Question: Through a series of loops and Database calls (Select statements only) saved as datatables I am generating a .txt file with the values. It runs fine for a little while (19 rows...19 full loop cycles) then I get a runtime exception being thrown by connection.Open()
I have the entire loop inside a try catch block in order to catch the exception and produce the message then 2 blank lines then the stack trace.

I have tried to read this and figure out what to do but I am a bit of a Novice when it comes to DB connections. I have looked elsewhere but do not seem to find a question that quite fits my situation.
FYI: C# 4.0 Windows Form Application, Access DB
I am hoping to find some suggestions on where to begin looking. I am positive that my connection is closed when this error is thrown due to the validation i implemented as shown here:
'''
internal IDbConnection GetConnection()
{
try
{
var connection = _assemblyProvider.Factory.CreateConnection();
connection.ConnectionString = _connectionString;
_connectionState = connection.State.ToString();
if (_connectionState == "Open")
GetConnection();
else
{
connection.Open();
}
return connection;
}
catch (Exception exept)
{
throw new Exception(exept.ToString() + "
" + exept.StackTrace.ToString());
}
}
'''
This method is being called from here:
'''
public DataTable ExecuteDataTable(string commandText, string tableName, DbParameterCollection paramCollection, CommandType commandType)
{
DataTable dtReturn;
IDbConnection connection = null;
try
{
connection = _connectionManager.GetConnection();
dtReturn = _dbAdapterManager.GetDataTable(commandText, paramCollection, connection, tableName, commandType);
}
finally
{
if (connection != null)
{
connection.Close();
connection.Dispose();
}
}
return dtReturn;
}
public DataTable ExecuteDataTable(string commandText, string tableName, CommandType commandType)
{
return ExecuteDataTable(commandText, tableName, new DbParameterCollection(), commandType);
}
public DataTable ExecuteDataTable(string commandText)
{
return ExecuteDataTable(commandText, string.Empty, CommandType.Text);
}
'''
and
'''
//read from DB using a SQL statement and return a DataTable
internal static DataTable readDB(string SQL)
{
var dbHelper = new DbHelper();
using (IDbConnection connection = dbHelper.GetConnObject())
{
return dbHelper.ExecuteDataTable(SQL);
}
}
'''
Here is the loop (its kinda long and could probably be done better but I just want to find why its breaking after its worked several times)
The exception is thrown from the line that Reads:
'''
DataTable iRecNum2ClaimRecNumFromClaim = dbConnect.readDB(SQLString);
'''
inside this:
'''
SQLString = "SELECT * FROM Claim WHERE ClaimStatus <> 1";
DataTable allRecsFromClaimNotStatus1 = dbConnect.readDB(SQLString);
if (allRecsFromClaimNotStatus1.Rows.Count == 0)
return;
else
{
string path = txtExtractFileLocation.Text;
if (txtExtractFileLocation.Text.Substring(txtExtractFileLocation.Text.Length - 2) == "\\")
{
path = path.Substring(0, path.Length - 1);
}
if (path.Substring(path.Length - 1) == "\")
path += "DI_Extract.txt";
else
path += @"\DI_Extract.txt";
using (StreamWriter sw = new StreamWriter(@path))
{
for (int i = 0; i < allRecsFromClaimNotStatus1.Rows.Count; i++)
{
rNum = allRecsFromClaimNotStatus1.Rows[i][2].ToString().Trim();//Claim.InsuredRecNum
SQLString = "SELECT * FROM Insured WHERE RecNum = " + rNum;
DataTable allInsuredByRecNum = dbConnect.readDB(SQLString);
lossDate = allRecsFromClaimNotStatus1.Rows[i][11].ToString().Trim();//Claim.LossDate
lossDate = (Convert.ToDateTime(lossDate)).Date.ToString("MM/dd/yyyy");
reportedDate = allRecsFromClaimNotStatus1.Rows[i][9].ToString().Trim();//Claim.ReportedDate
reportedDate = (Convert.ToDateTime(reportedDate)).Date.ToString("MM/dd/yyyy");
claim = allRecsFromClaimNotStatus1.Rows[i][0].ToString().Trim();//Claim.ClaimNumber
if (chkIncludePaymentsForCurrentMonth.Checked == true)
{
direct = allRecsFromClaimNotStatus1.Rows[i][4].ToString().Trim();//Claim.DirectReserve
WP = allRecsFromClaimNotStatus1.Rows[i][5].ToString().Trim();//Claim.WPReserve
ceded = allRecsFromClaimNotStatus1.Rows[i][6].ToString().Trim();//Claim.CededReserve
}
else
{
direct = allRecsFromClaimNotStatus1.Rows[i][29].ToString().Trim();//Claim.MonthEndDirect
WP = allRecsFromClaimNotStatus1.Rows[i][30].ToString().Trim();//Claim.MonthEndWP
ceded = allRecsFromClaimNotStatus1.Rows[i][31].ToString().Trim();//Claim.MonthEndCeded
}
ced = Convert.ToDecimal(ceded);
wav = Convert.ToDecimal(WP);
ceded = ced.ToString("#.##");
WP = wav.ToString("#.##");
if (ceded == "")
ceded = "0";
if (WP == "")
WP = "0";
if ((allRecsFromClaimNotStatus1.Rows[i][10].ToString().Trim() != null) &&
(allRecsFromClaimNotStatus1.Rows[i][10].ToString().Trim() != ""))//Claim.WaiverDate
{
onWaiver = "YES";
}
else
{
onWaiver = "NO";
}
reinsPreNotice = "NO";
reinsCeded = "NO";
switch (allRecsFromClaimNotStatus1.Rows[i][7].ToString().Trim())//Claim.CededPre
{
case "1":
{
reinsPreNotice = "YES";
break;
}
case "2":
{
reinsCeded = "YES";
break;
}
}//end switch
state = allRecsFromClaimNotStatus1.Rows[i][8].ToString().Trim();//Claim.LossState
lName = allInsuredByRecNum.Rows[0][1].ToString().Trim();//Insured.LastName
fName = allInsuredByRecNum.Rows[0][0].ToString().Trim();//Insured.FirstName
mi = allInsuredByRecNum.Rows[0][2].ToString().Trim();//Insured.MI
policy = allInsuredByRecNum.Rows[0][43].ToString().Trim();//Insured.PolicyNumber
DOB = allInsuredByRecNum.Rows[0][10].ToString().Trim();//Insured.DOB
DOB = (Convert.ToDateTime(DOB)).Date.ToString("MM/dd/yyyy");
age = allInsuredByRecNum.Rows[0][11].ToString().Trim();//Insured.TrueAge
issueAge = calculateAge(Convert.ToDateTime(allInsuredByRecNum.Rows[0][10].ToString().Trim()), //Insured.DOB
Convert.ToDateTime(allInsuredByRecNum.Rows[0][45].ToString().Trim()));//Insured.EffectiveDate
SQLString = "SELECT InsuredRecNum, RecNum FROM Claim WHERE InsuredRecNum = " + rNum;
DataTable iRecNum2ClaimRecNumFromClaim = dbConnect.readDB(SQLString);
rNum = iRecNum2ClaimRecNumFromClaim.Rows[0][1].ToString().Trim();
issueDate = allInsuredByRecNum.Rows[0][45].ToString().Trim();//Insured.EffectiveDate
issueDate = (Convert.ToDateTime(issueDate)).Date.ToString("MM/dd/yyyy");
sex = allInsuredByRecNum.Rows[0][13].ToString().Trim();//Insured.Gender
planCode = allInsuredByRecNum.Rows[0][44].ToString().Trim();//Insured.PlanMnemonic
issueAmt = allInsuredByRecNum.Rows[0][49].ToString().Trim();//Insured.BenefitAmount (Monthly Benefit Amount before Offset)
benefitPeriod = allInsuredByRecNum.Rows[0][50].ToString().Trim();//Insured.BenefitPeriod
if (allInsuredByRecNum.Rows[0][54].ToString().Trim().Length == 2)//Insured.EliminationPeriod
eliminationPeriod = "0" + allInsuredByRecNum.Rows[0][54].ToString().Trim();
else
eliminationPeriod = allInsuredByRecNum.Rows[0][54].ToString().Trim();
premiumAmount = allInsuredByRecNum.Rows[0][48].ToString().Trim();//Insured.AnnualPremium
occupationClass = allInsuredByRecNum.Rows[0][55].ToString().Trim();//Insured.OccupationClass
//select only status = EXEC (0)
SQLString = "SELECT * FROM Offset WHERE ClaimRecNum = " + rNum + " AND Status = 0";
DataTable allOffsetByClaimRecNumAndStatus0 = dbConnect.readDB(SQLString);
offsetAmt = 0;
dblSTDOffsetAmount = 0;
dblRecOffsetAmount = 0;
RECOffsetOcc = "0";
RECOffsetExecuted = "0";
int offsetCount = allOffsetByClaimRecNumAndStatus0.Rows.Count;
if (offsetCount != 0)
{
for (int j = 0; j < offsetCount; j++)
{
//accumulate standard offset (STD) and Recovery offset (REC)
if (allOffsetByClaimRecNumAndStatus0.Rows[0][1].ToString().Trim() == "0")//Offset.Type
{
//Standard Type
dblSTDOffsetAmount += Convert.ToDouble(allOffsetByClaimRecNumAndStatus0.Rows[j][4].ToString().Trim());//Offset.Amount
}
else
{
//Recovery type
dblRecOffsetAmount = Convert.ToDouble(allOffsetByClaimRecNumAndStatus0.Rows[j][4].ToString().Trim());//Offset.Amount
RECOffsetOcc = allOffsetByClaimRecNumAndStatus0.Rows[j][5].ToString().Trim();//Offset.Occurance
RECOffsetExecuted = allOffsetByClaimRecNumAndStatus0.Rows[j][6].ToString().Trim();//Offset.Executed
}//end if
}//end for loop
}//end if
STDOffsetAmount = dblSTDOffsetAmount.ToString();
RECOffsetAmount = dblRecOffsetAmount.ToString();
if (chkIncludePaymentsForCurrentMonth.Checked == true)
SQLString = "SELECT * FROM Payment WHERE InsuredRecNum = " + rNum + " AND IssueDate >= #01/01/" + DateTime.Today.Date.Year + "# AND IssueDate <= #" + DateTime.Today.Date.ToShortDateString() + "#";
else
SQLString = "SELECT * FROM Payment WHERE InsuredRecNum = " + rNum + " AND IssueDate >= #01/01/" + endDate.Substring(endDate.Length - 4) + "# AND IssueDate <= #" + Convert.ToDateTime(endDate).Date.ToShortDateString() + "#";
DataTable allPaymentByIRecNumAndIssDateInRange = dbConnect.readDB(SQLString);
YTDPmt = 0;
if (allPaymentByIRecNumAndIssDateInRange.Rows.Count == 0)
YTDPmt = 0;
else
{
int paymentCount = allPaymentByIRecNumAndIssDateInRange.Rows.Count;
double issAmt;
for (int k = 0; k < paymentCount; k++)
{
issAmt = Convert.ToDouble(allPaymentByIRecNumAndIssDateInRange.Rows[0][30].ToString().Trim());//Payment.IssueAmount
YTDPmt += issAmt;
}// end loop
}//end if
YTDPmts = YTDPmt.ToString();
if (chkIncludePaymentsForCurrentMonth.Checked == true)
SQLString = "SELECT * FROM Payment WHERE ClaimRecNum = " + rNum;
else
SQLString = "SELECT * FROM Payment WHERE ClaimRecNum = " + rNum + " AND IssueDate <= #" + Convert.ToDateTime(endDate).Date.ToShortDateString() + "#";
DataTable allPaymentByRNum = dbConnect.readDB(SQLString);
totalPmt = 0;
if (allPaymentByRNum.Rows.Count == 0)
totalPmt = 0;
else
{
double issAmt = Convert.ToDouble(allPaymentByRNum.Rows[0][30].ToString().Trim());
for (int m = 0; m < allPaymentByRNum.Rows.Count; m++)
{
totalPmt += issAmt;
}
}
allPmts = totalPmt.ToString();
//set spacing for output
string block1 = policy + claim + planCode;
block1 = setSpacing(block1, 28);
string block2 = setSpacing(benefitPeriod, 3) + eliminationPeriod + occupationClass;
block2 = setSpacing(block2, 11);
issueAmt = setSpacing(issueAmt, 8);
STDOffsetAmount = setSpacing(STDOffsetAmount, 8);
RECOffsetAmount = setSpacing(RECOffsetAmount, 8);
RECOffsetOcc = setSpacing(RECOffsetOcc, 3);
RECOffsetExecuted = setSpacing(RECOffsetExecuted, 3);
string block3 = lossDate + age;
block3 = setSpacing(block3, 13);
issueAge = setSpacing(issueAge, 3);
string block4 = issueDate + DOB + sex + onWaiver + premiumAmount;
block4 = setSpacing(block4, 32);
reinsPreNotice = setSpacing(reinsPreNotice, 3);
reinsCeded = setSpacing(reinsCeded, 4);
double ap = Convert.ToDouble(allPmts);
allPmts = ap.ToString("#.#");
allPmts = setSpacing(allPmts, 8);
YTDPmts = setSpacing(YTDPmts, 8);
lName = setSpacing(lName, 19);
fName = fName + " " + mi;
fName = setSpacing(fName, 20);
string block5 = state + direct;
block5 = setSpacing(block5, 10);
ceded = setSpacing(ceded, 8);
WP = setSpacing(WP, 8);
reportedDate = setSpacing(reportedDate, 10);
//save row data for text file
dataOutput = (block1 + block2 + issueAmt + STDOffsetAmount + RECOffsetAmount + RECOffsetOcc + RECOffsetExecuted +
block3 + issueAge + block4 + reinsPreNotice + reinsCeded + allPmts + YTDPmts + lName + fName +
block5 + ceded + WP + reportedDate);
//Write to the output record DI_Extract.txt
sw.WriteLine(dataOutput);
counter++;
pbrRecordsProcessed.Value = counter;
}//end for loop
}//end streamwriter
}//end if
'''
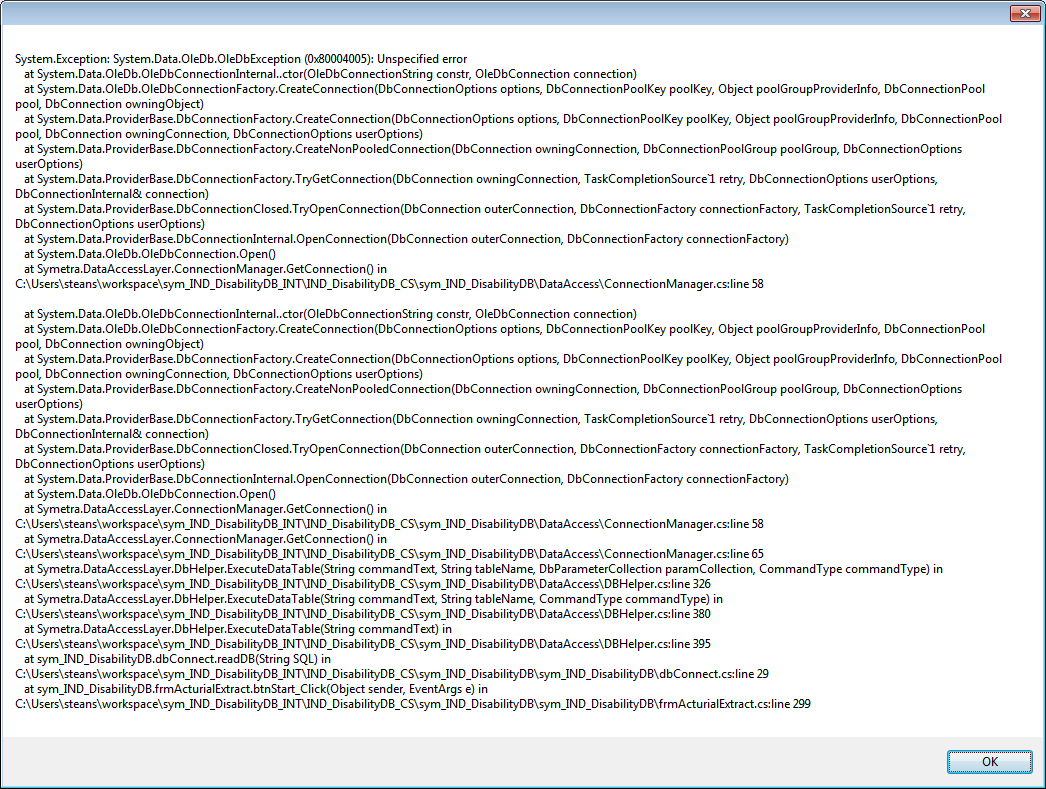
Answer: After looking deeper into the code I realized that the connection was trying to open 3 times before it closed. Not sure why I was not getting exceptions all the time but correcting this issue not only sped up the application tremendously it cleared the exception.